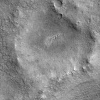
Atmospheric dust classification: not_dusty